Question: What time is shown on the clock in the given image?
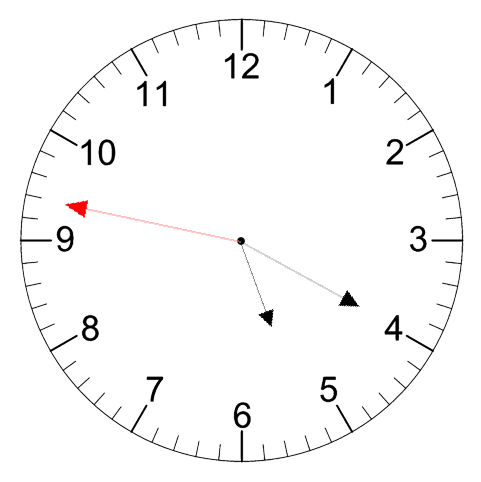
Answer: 05:19:47